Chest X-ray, AP view. Patient: 51 years old, sex F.
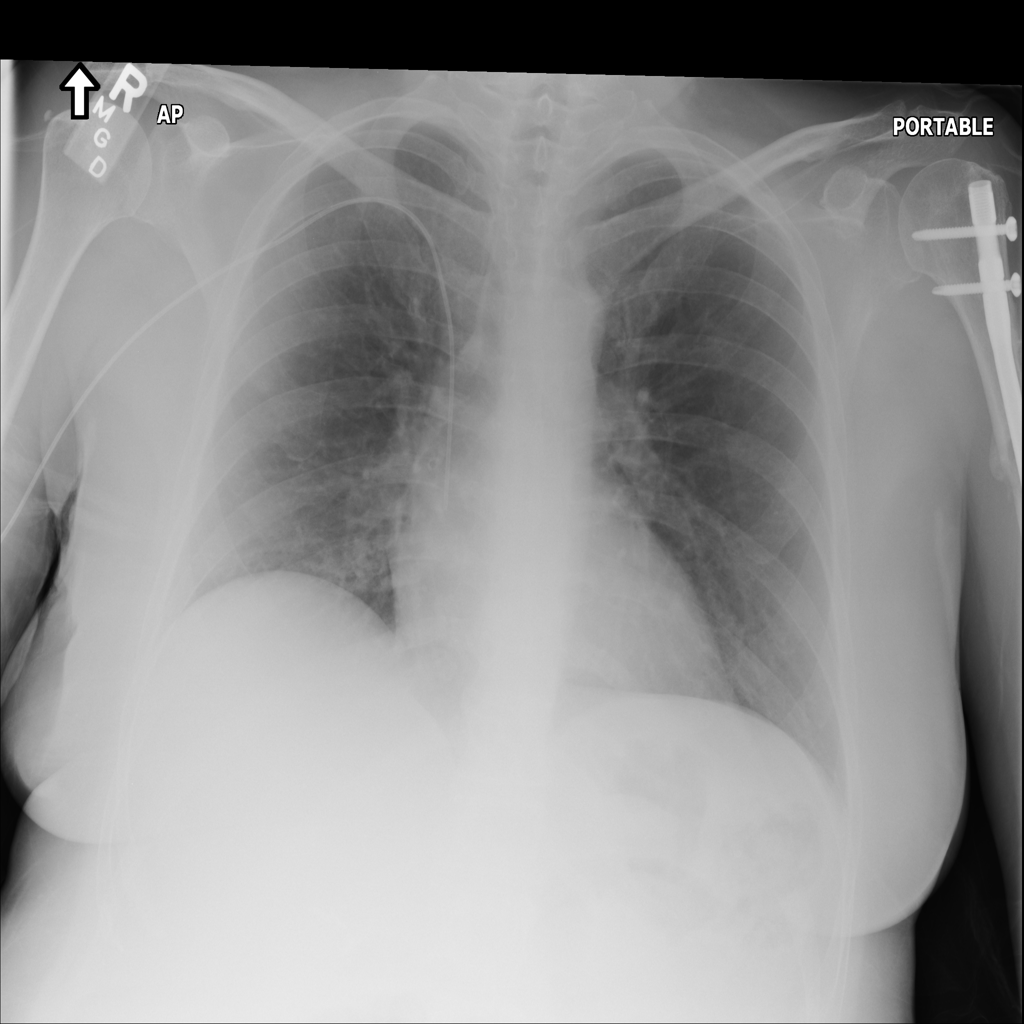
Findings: No Finding